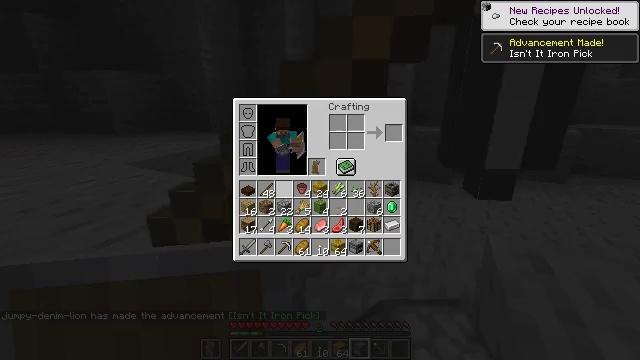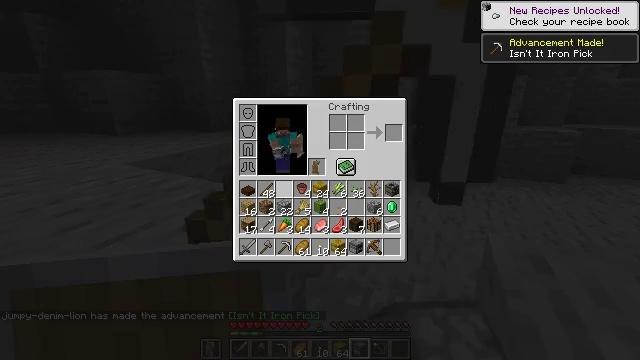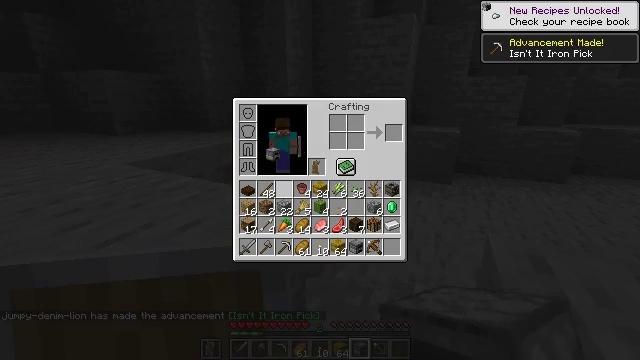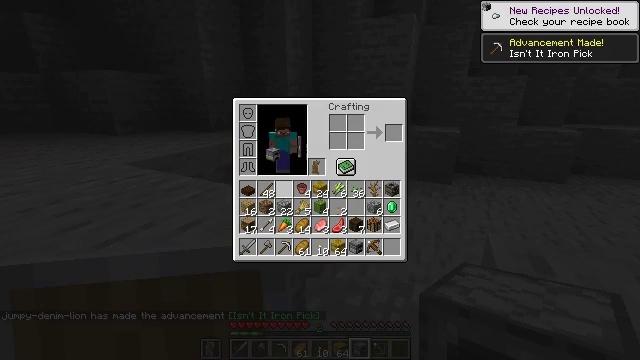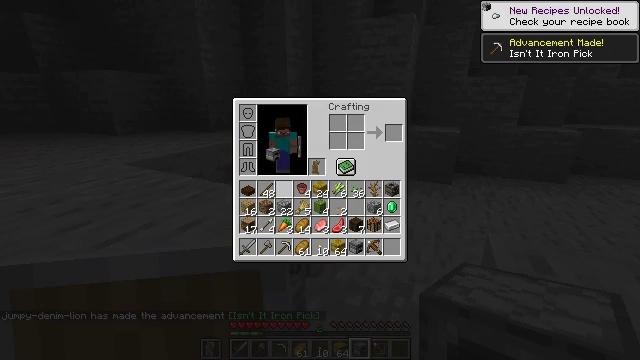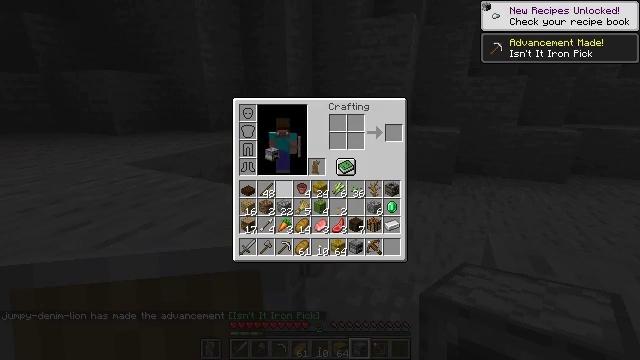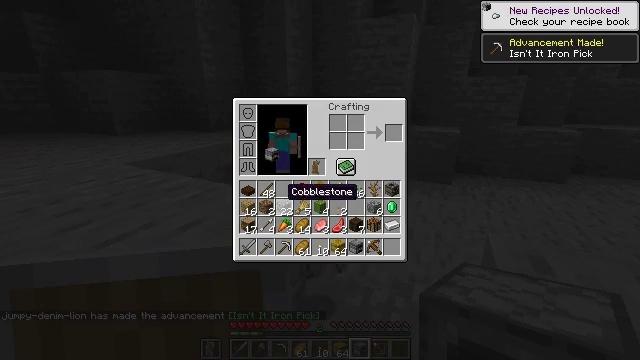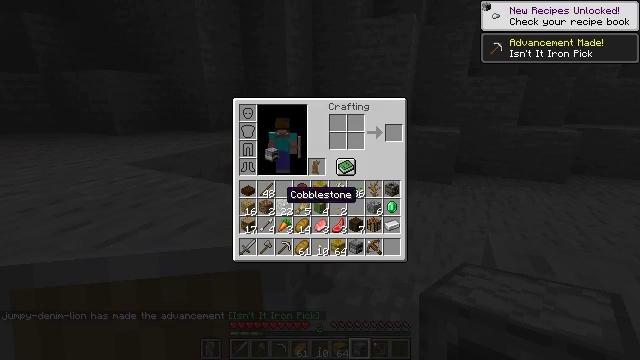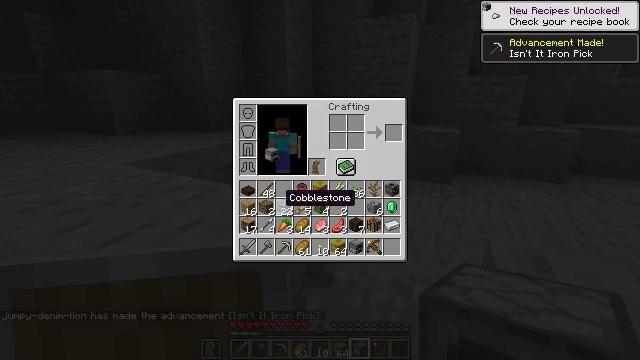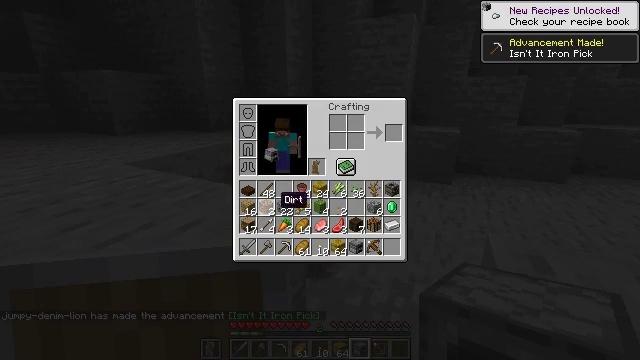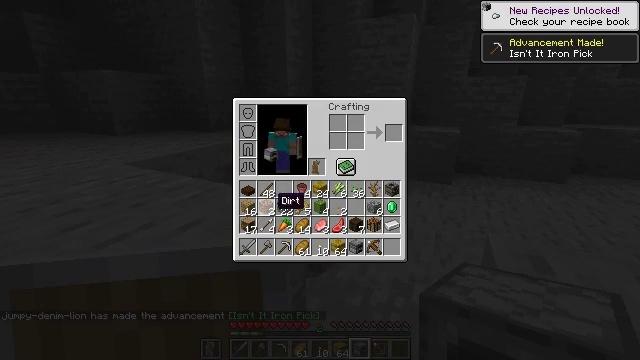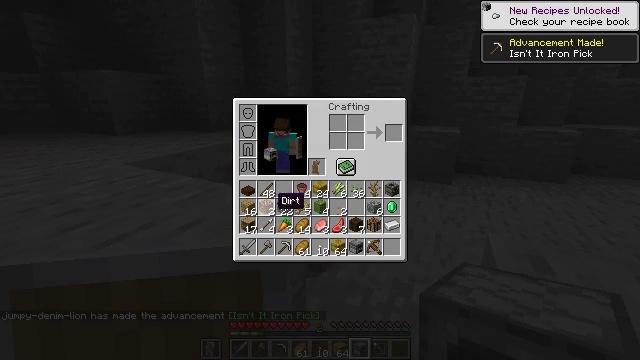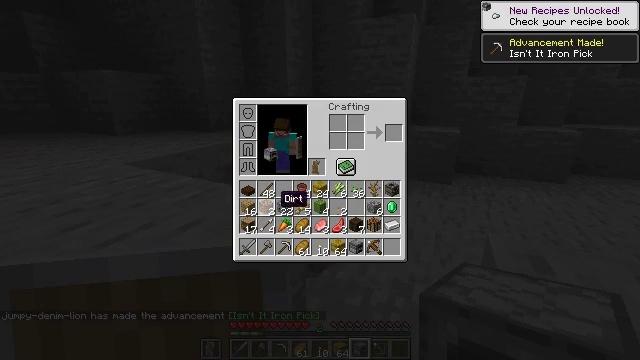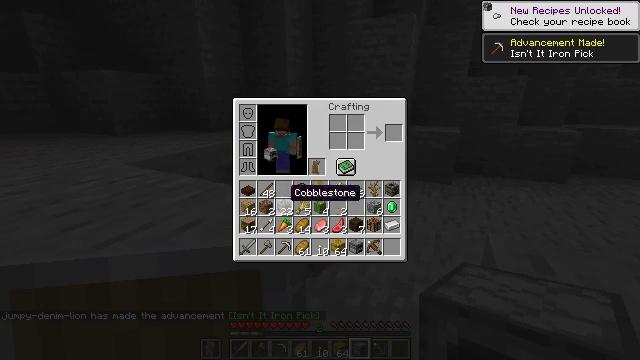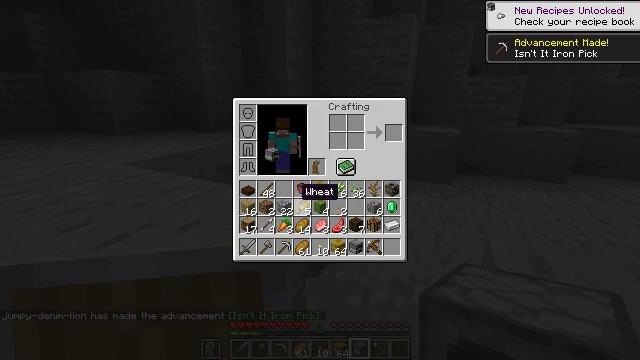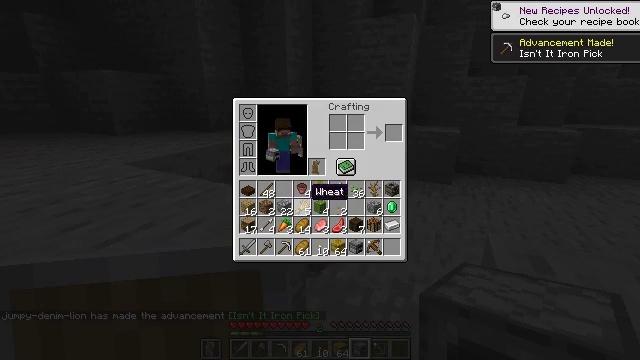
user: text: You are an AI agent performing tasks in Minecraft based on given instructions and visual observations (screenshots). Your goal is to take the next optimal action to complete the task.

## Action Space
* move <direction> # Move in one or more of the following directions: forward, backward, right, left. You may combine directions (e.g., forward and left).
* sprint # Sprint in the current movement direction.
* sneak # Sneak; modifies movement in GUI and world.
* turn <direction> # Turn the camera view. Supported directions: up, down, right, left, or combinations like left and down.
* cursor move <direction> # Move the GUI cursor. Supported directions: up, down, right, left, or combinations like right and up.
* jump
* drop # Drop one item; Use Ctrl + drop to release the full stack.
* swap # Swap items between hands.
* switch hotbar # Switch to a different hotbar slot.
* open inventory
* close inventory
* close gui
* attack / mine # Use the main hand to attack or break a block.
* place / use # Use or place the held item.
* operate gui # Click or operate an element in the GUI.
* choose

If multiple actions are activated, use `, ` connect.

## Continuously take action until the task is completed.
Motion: motion action
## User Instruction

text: Drop a cactus.
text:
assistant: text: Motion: sprint, open gui
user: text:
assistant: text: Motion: sprint
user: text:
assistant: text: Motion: sprint
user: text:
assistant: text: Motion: sprint
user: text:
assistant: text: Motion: sprint
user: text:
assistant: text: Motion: sprint
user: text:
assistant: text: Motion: sprint
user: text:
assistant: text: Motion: sprint
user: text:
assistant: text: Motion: sprint
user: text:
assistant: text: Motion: sprint
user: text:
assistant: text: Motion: sprint
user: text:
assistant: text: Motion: sprint
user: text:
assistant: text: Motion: sprint, cursor move right
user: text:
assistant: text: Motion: sprint, cursor move right
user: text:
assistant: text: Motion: sprint, cursor move right
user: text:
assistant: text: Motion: sprint
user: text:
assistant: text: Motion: sprint
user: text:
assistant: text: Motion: sprint
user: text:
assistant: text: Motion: sprint
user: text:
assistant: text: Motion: sprint
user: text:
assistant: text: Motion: sprint
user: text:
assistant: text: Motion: sprint
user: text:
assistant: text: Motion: sprint
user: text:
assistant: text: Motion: sprint, drop
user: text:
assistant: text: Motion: sprint, drop
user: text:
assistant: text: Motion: sprint, cursor move left, drop
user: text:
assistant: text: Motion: sprint, cursor move left
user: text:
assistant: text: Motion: sprint, cursor move left
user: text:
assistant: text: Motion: sprint